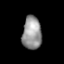
Tissue: lung
Cell type: Endothelial cells
Senescence score: 0.5689
Nuclear area (px): 621
Mean DAPI intensity: 149.254